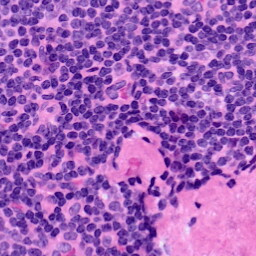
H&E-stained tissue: LymphNode